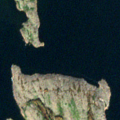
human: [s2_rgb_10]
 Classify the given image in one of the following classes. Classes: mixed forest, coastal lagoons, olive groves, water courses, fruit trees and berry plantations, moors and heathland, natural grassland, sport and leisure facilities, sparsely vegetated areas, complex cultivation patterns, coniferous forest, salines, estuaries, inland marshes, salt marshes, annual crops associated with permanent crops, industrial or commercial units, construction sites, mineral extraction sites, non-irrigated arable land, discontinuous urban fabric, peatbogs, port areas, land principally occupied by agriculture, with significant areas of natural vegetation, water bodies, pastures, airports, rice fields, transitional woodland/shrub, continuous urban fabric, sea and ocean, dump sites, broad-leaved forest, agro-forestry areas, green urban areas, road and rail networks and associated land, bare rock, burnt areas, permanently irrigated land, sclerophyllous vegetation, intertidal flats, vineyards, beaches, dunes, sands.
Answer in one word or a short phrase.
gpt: bare rock, sea and ocean